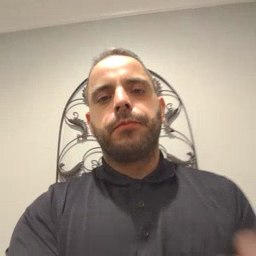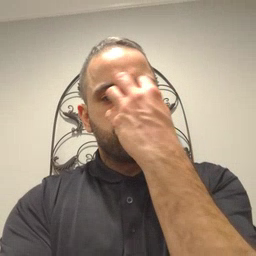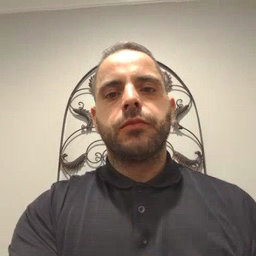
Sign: clown